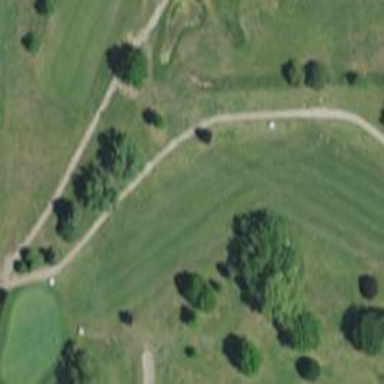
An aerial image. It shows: View of golf hole.